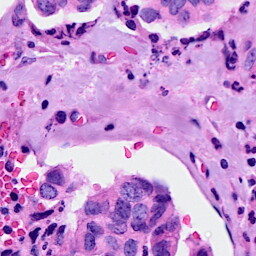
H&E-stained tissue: Breast